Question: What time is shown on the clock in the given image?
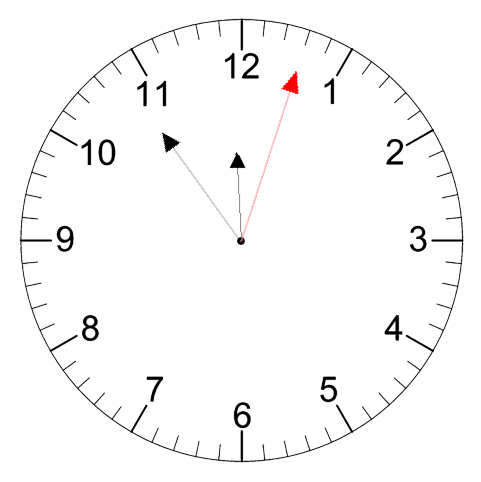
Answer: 11:54:03